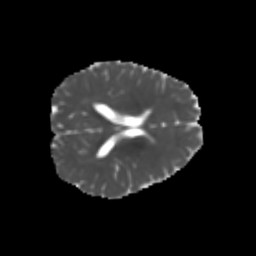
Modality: MD
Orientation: axial
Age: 7
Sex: male
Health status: healthy